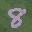
Label: 8